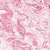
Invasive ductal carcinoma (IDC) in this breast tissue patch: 0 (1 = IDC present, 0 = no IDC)